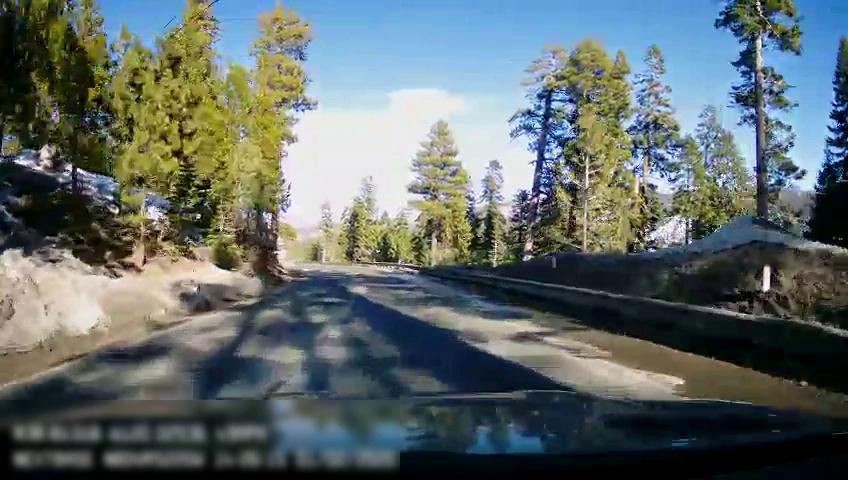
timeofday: Day
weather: Snowy
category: Drivable Space